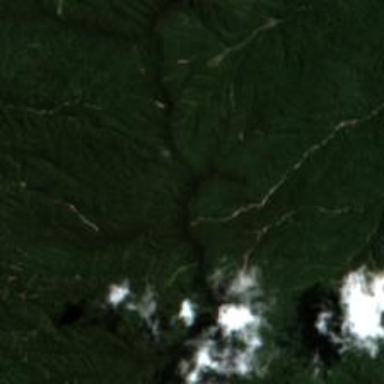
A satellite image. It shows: Majestic peak in the wilderness.